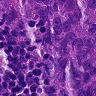
Metastatic tissue present: yes